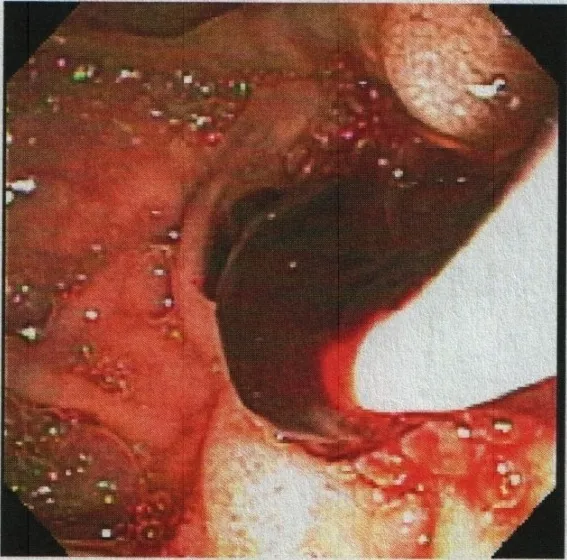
Endoscopic retrograde cholangiopancreatography (ERCP) evaluating the 18 mm common hepatic duct filling defect, and revealing obstructing blood clots.
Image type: endoscopy (gi_endoscopy)